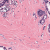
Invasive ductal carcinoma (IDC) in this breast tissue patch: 1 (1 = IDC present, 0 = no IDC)